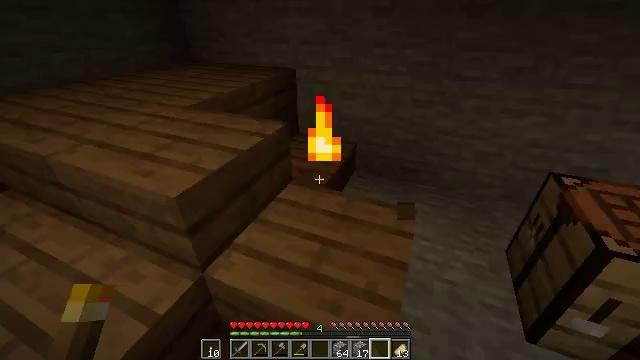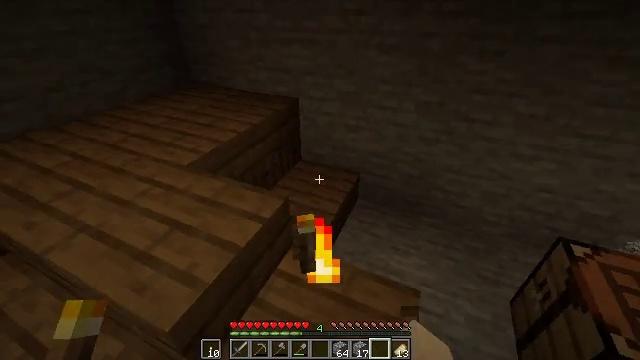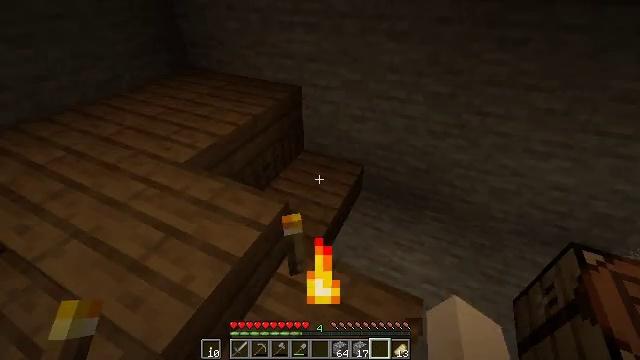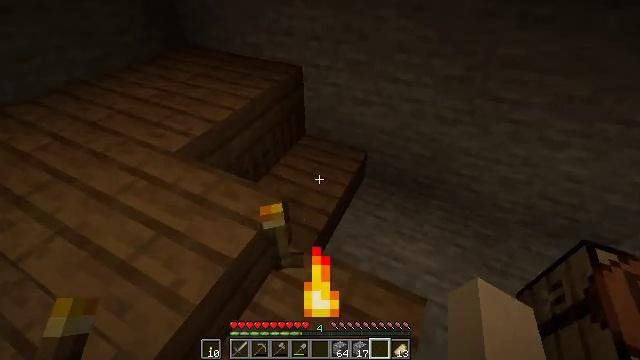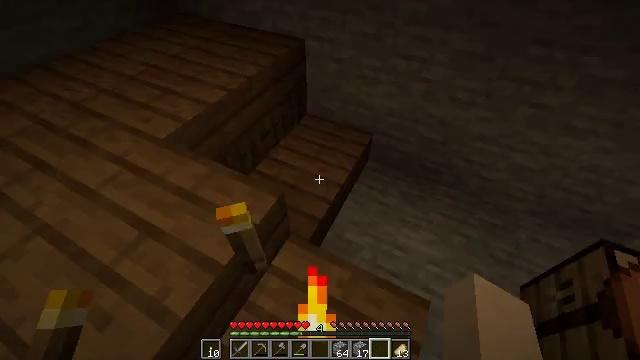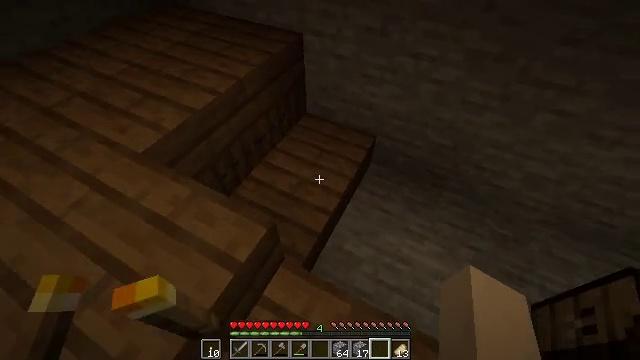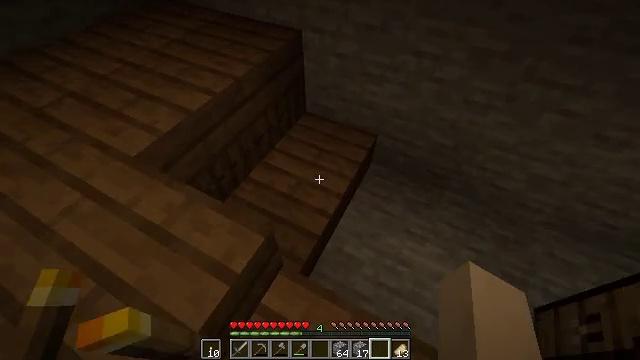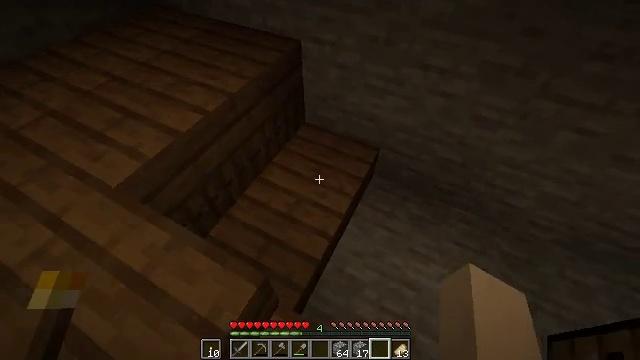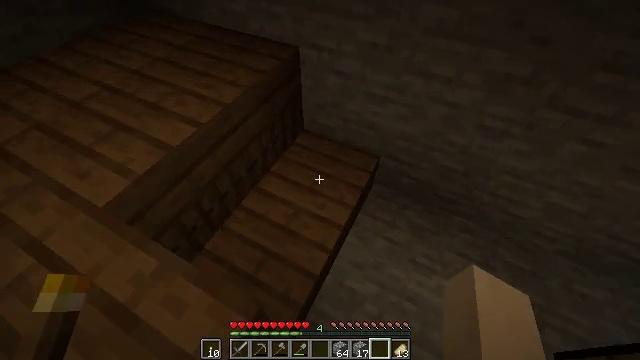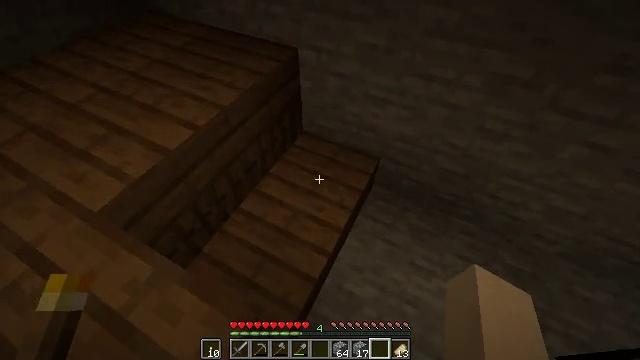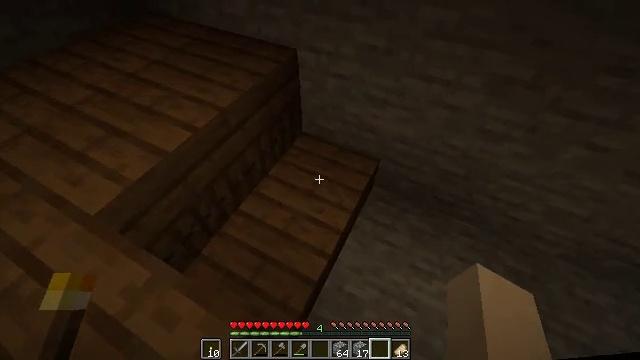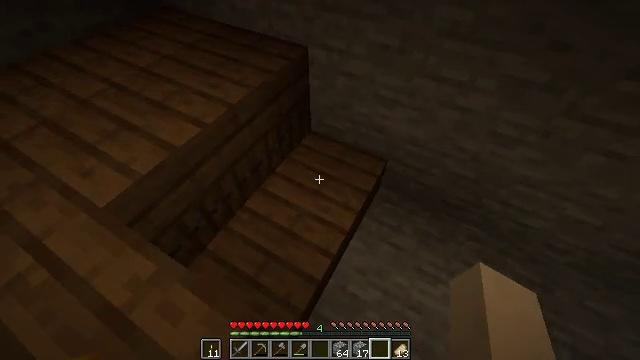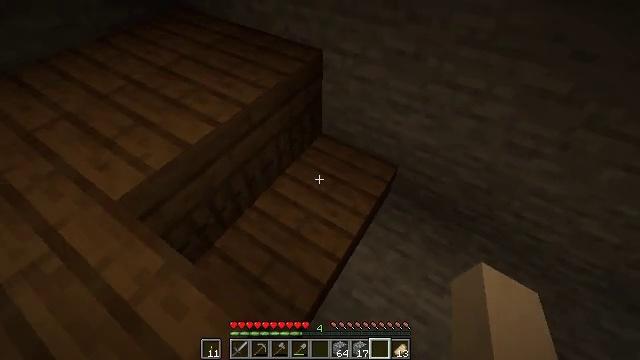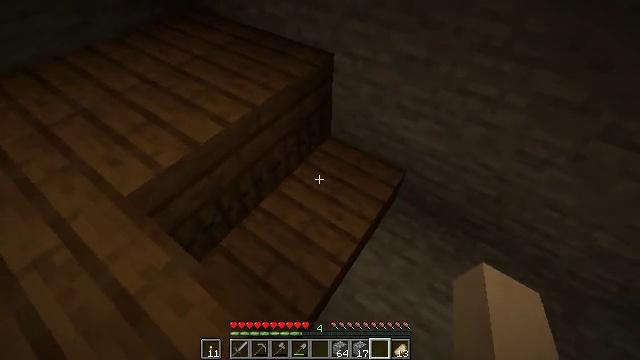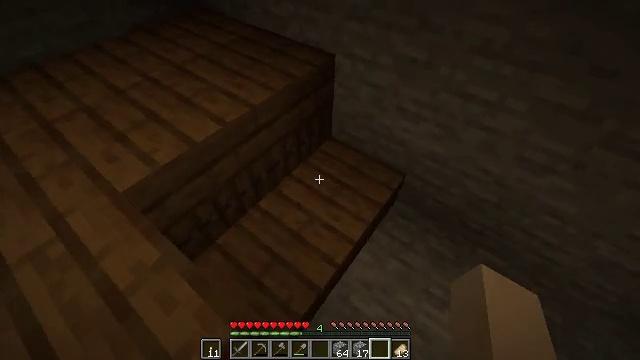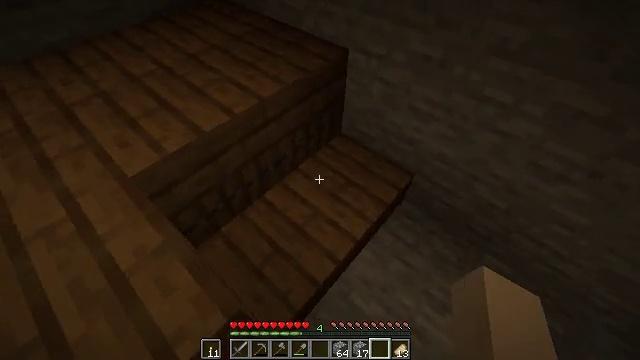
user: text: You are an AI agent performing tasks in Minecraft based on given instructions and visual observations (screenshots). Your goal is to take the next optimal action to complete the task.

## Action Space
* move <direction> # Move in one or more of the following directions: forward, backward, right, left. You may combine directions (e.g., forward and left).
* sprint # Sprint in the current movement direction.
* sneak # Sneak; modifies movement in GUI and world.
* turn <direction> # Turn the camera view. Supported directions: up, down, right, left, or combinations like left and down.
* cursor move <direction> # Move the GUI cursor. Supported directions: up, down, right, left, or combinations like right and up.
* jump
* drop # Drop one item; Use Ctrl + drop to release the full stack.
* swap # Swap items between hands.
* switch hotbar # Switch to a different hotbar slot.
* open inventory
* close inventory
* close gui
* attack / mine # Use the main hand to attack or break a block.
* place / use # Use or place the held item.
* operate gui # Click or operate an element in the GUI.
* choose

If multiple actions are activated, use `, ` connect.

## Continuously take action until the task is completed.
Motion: motion action
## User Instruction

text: Attack the spruce slab to remove it.
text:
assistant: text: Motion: move forward, turn left and down
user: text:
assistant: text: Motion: move forward, turn left and down
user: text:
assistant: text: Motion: move forward, turn down
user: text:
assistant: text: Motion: move forward, turn left and down
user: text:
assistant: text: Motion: move forward, turn down
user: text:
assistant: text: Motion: move forward
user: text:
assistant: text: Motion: no_op
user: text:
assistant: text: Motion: no_op
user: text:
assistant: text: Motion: no_op
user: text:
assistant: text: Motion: no_op
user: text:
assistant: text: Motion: turn left
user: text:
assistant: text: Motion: turn left
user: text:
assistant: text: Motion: turn left
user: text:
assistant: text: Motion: move right, turn left
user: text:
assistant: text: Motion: move right, turn left and down
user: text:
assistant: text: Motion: move right, turn left
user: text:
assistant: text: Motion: move right, turn left and up
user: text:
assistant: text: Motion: turn left and up
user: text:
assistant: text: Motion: turn left and up
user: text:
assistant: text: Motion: turn left
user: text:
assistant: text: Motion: turn left
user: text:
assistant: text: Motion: turn left and up
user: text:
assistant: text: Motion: turn left and up
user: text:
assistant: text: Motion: turn left
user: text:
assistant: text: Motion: turn left and up
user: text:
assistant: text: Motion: turn up
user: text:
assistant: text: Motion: turn right and up
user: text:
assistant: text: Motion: no_op
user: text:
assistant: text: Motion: no_op
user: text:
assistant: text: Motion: no_op